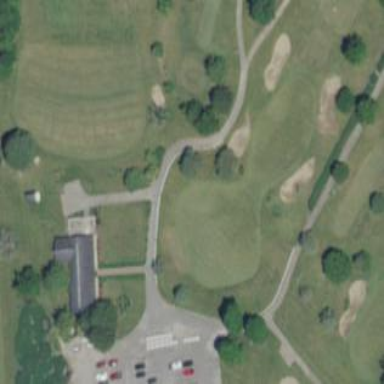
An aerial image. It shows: Grassy golf green.